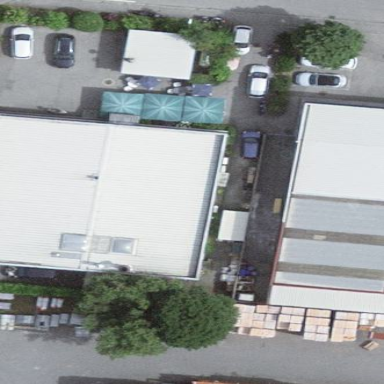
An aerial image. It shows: Industrial building.